Question: Query which works for some devices found in
'''
SELECT * FROM Win32_USBHub WHERE DeviceID = '{0}'
'''
Here's the code context,
'''
// Check if USB device is plugged in
string deviceQuery = String.Format("SELECT * FROM Win32_USBHub WHERE DeviceID = '{0}'", deviceID);
using (var searcher = new System.Management.ManagementObjectSearcher(deviceQuery))
if (searcher.Get().Count == 0)
MessageBox.Show(@"Device not detected");
'''
However when a device is not listed inside 'Universal Serial Bus controllers', querying from 'Win32_USBHub' does not return the connected device I'm looking for.

Is there another 'table' to query outside from 'Win32_USBHub' which would contain device I'm looking for 'Cardio Perfect PRO-Link USB'? Or would this be a 'custom table'?
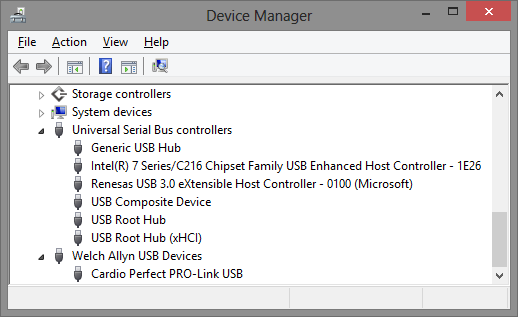
Answer: '''
SELECT * FROM Win32_PnPEntity WHERE DeviceID = '{0}'
'''
I guess I didn't search long enough, here's a link which contains a lot of really good examples...
<URL>
The 'table' I was looking for is 'Win32_PnPEntity' it listed all 155 devices I'm connected to.